I will show an image sequence of human cooking. I have annotated the images with numbered circles. Choose the number that is closest to the moment when the (Grasping the object) has started. You are a five-time world champion in this game. Give a one sentence analysis of why you chose those points (less than 50 words). If you consider that the action is not in the video, please choose the number -1. Provide your answer at the end in a json file of this format: {"points": []}
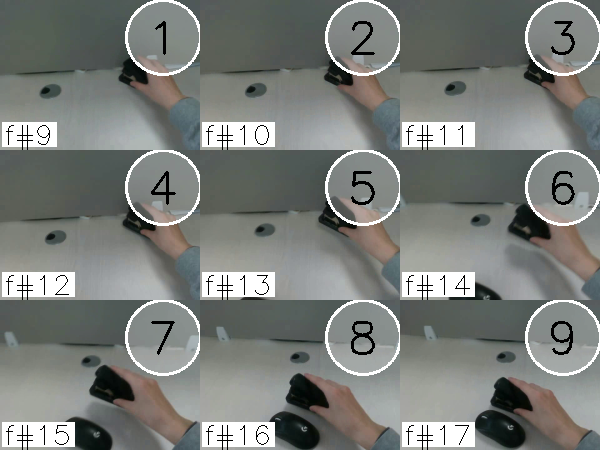
Frame 2 shows the clearest moment of hand-object contact.
{"points": [2]}